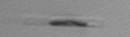
Label: Leptocylindrus